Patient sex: M
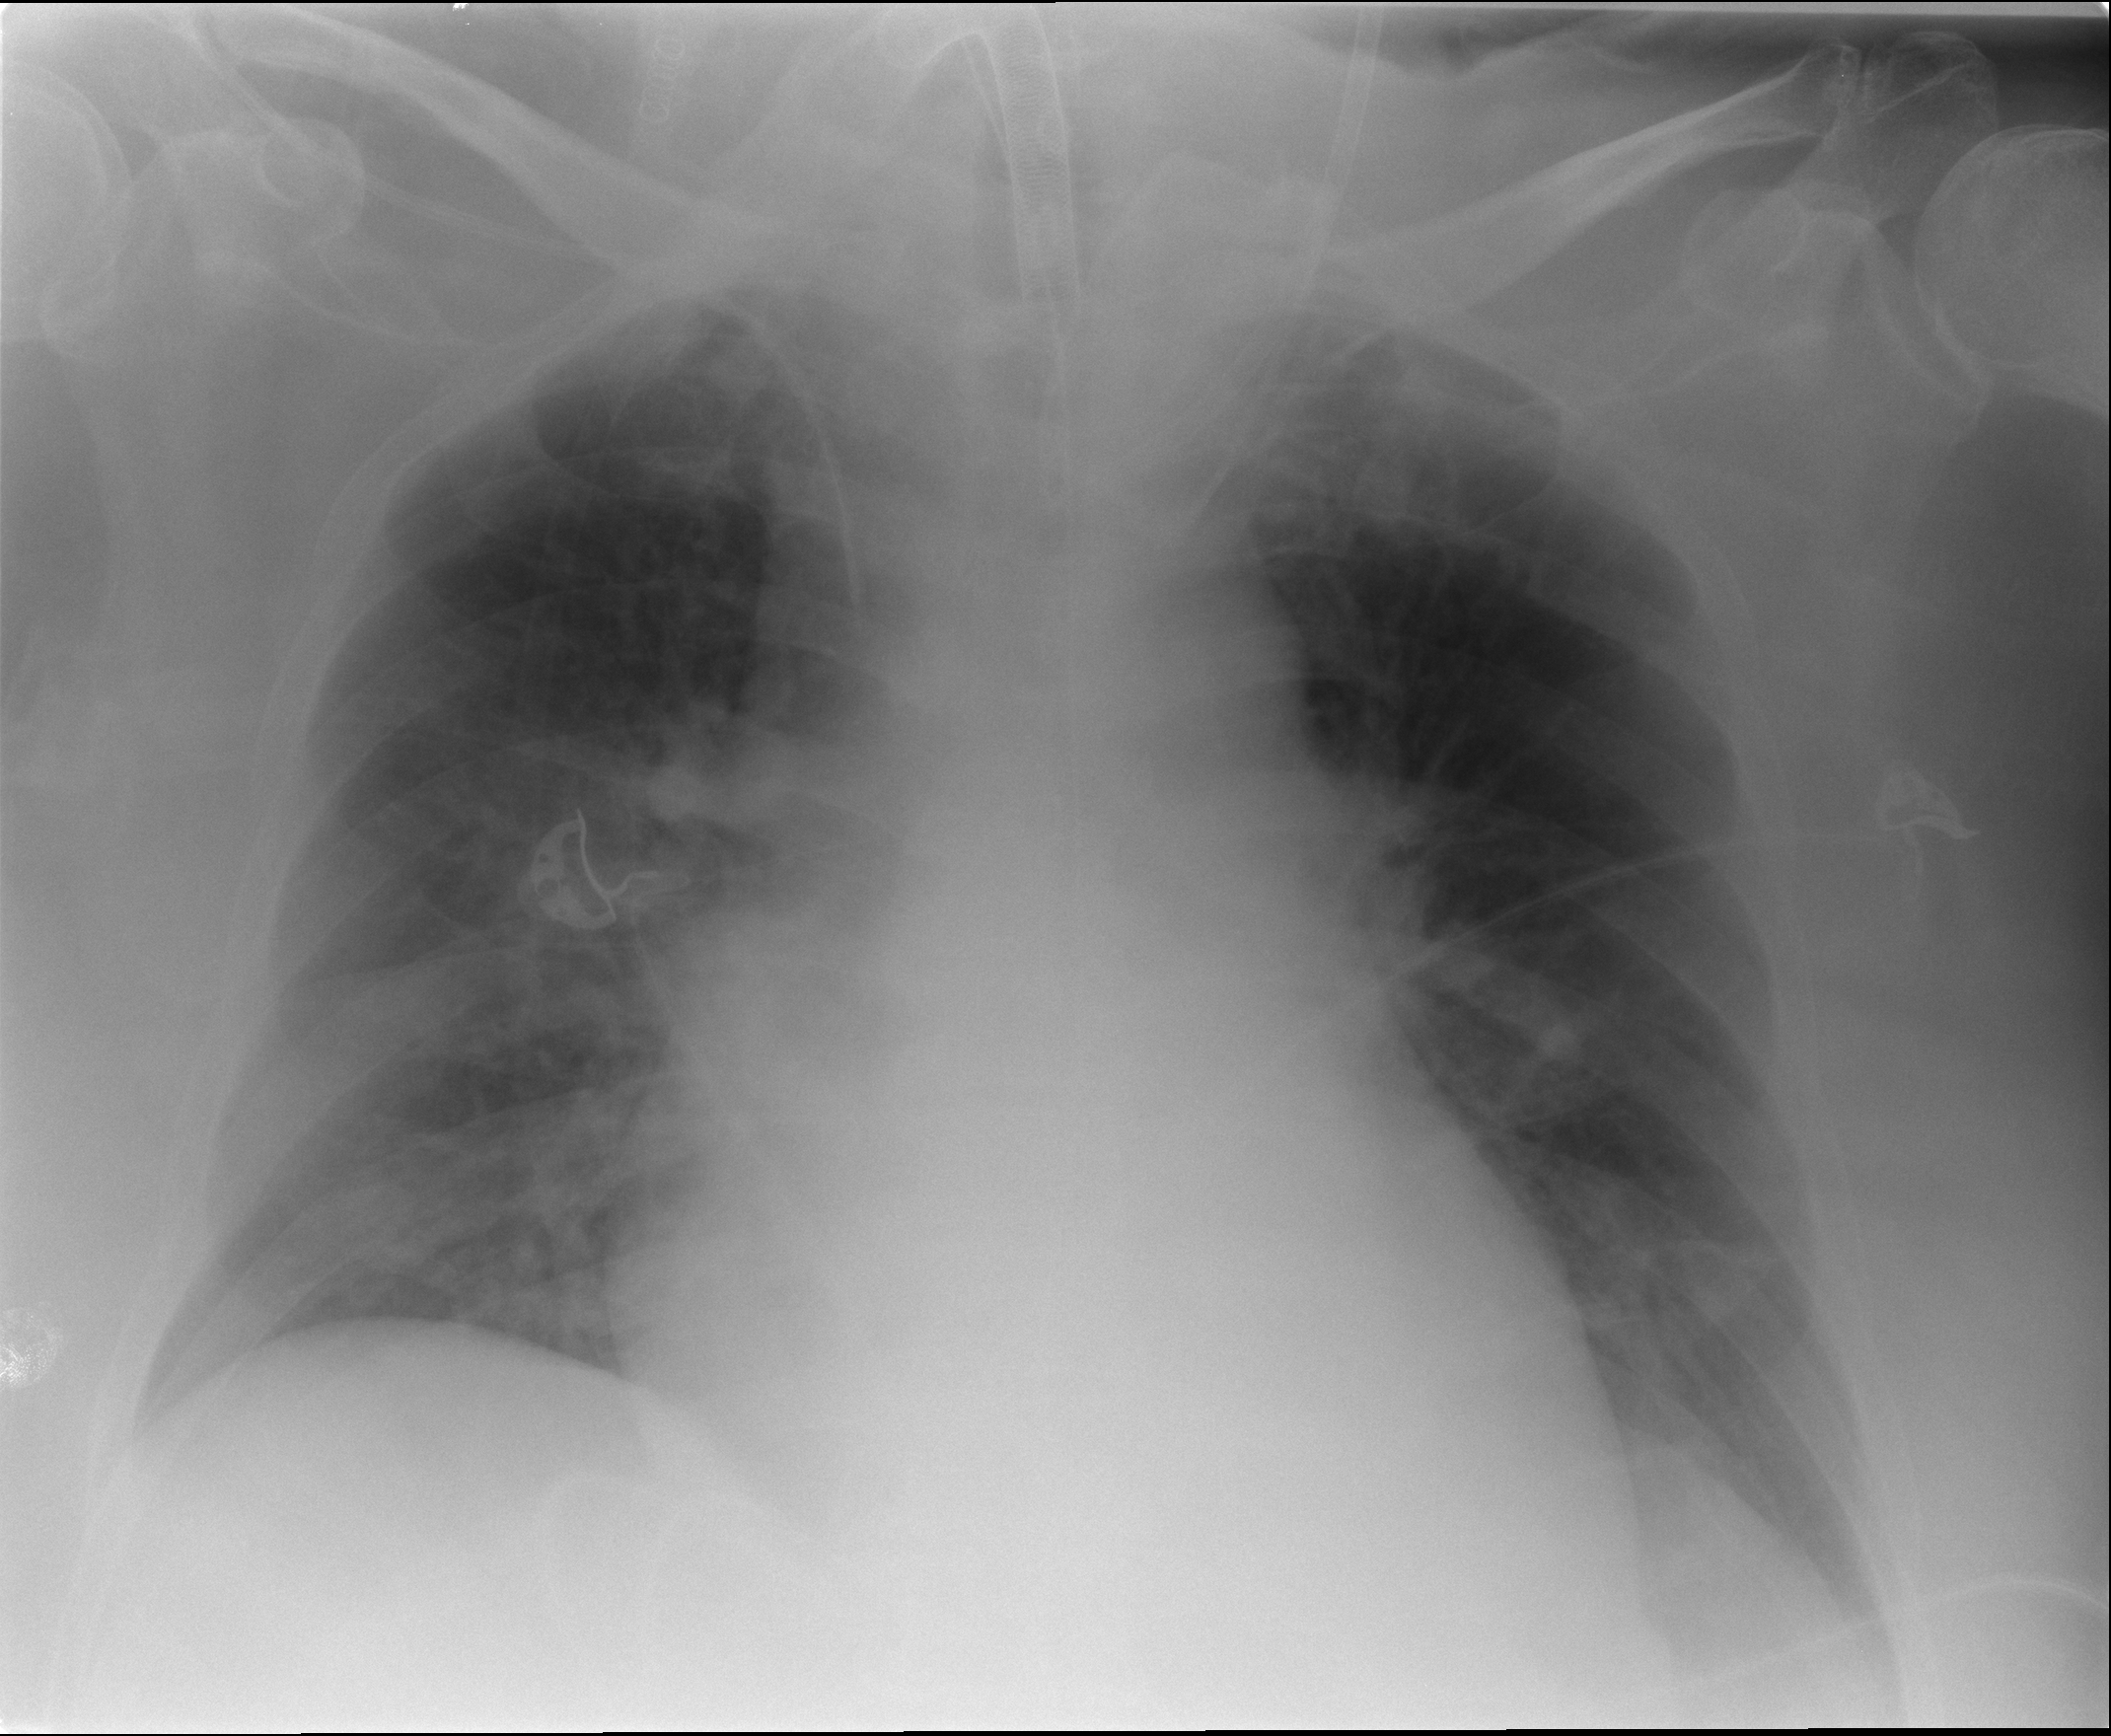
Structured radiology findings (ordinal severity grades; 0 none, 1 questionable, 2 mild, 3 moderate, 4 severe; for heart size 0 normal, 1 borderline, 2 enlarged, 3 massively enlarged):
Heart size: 3
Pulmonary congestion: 2
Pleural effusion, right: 1
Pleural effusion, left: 2
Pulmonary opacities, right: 1
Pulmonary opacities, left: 0
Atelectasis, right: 2
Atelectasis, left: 2